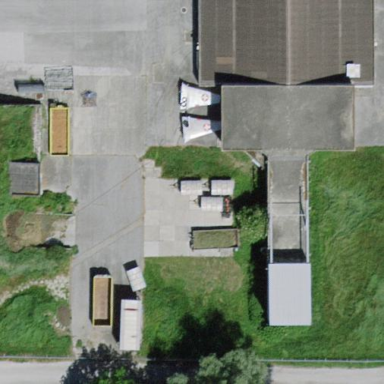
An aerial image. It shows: Hangar building at the airport.